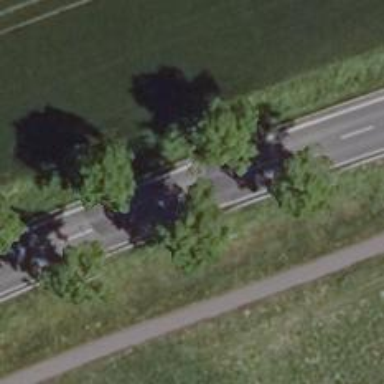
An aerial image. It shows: Primary road with asphalt surface.